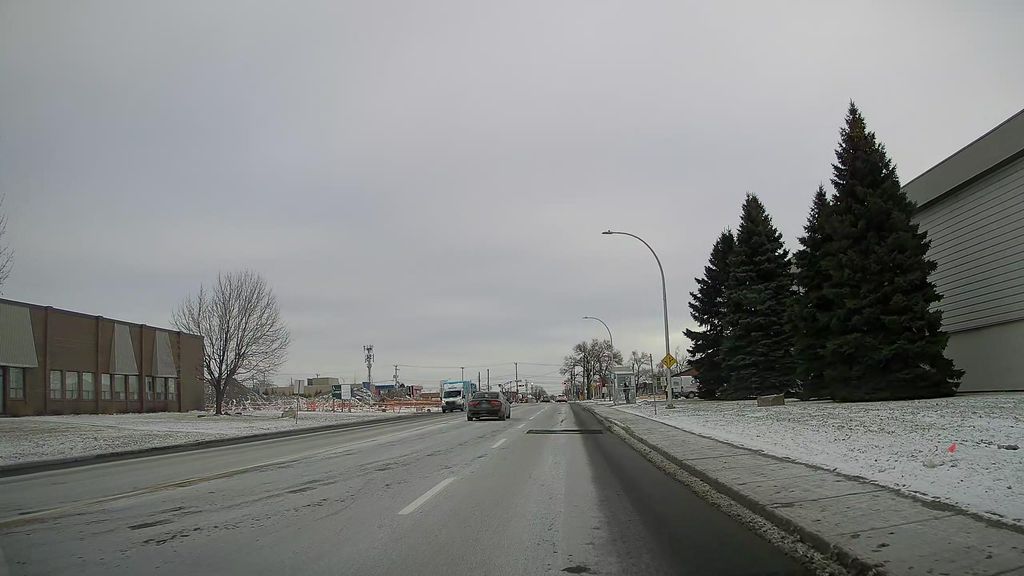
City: montreal